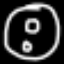
Label: donut